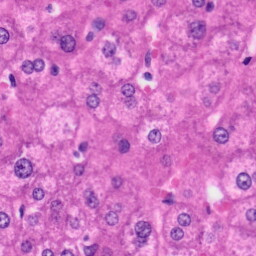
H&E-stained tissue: Liver